Current action and preconditions to check: path_clear

Your task: For each precondition in the list above, predict whether it will hold at this action.

Consider the current scene as observed from the mobile robot's camera, and analyze the predicted future states of all dynamic agents (e.g., people, animals, vehicles, or any moving entities) within the NEXT SECOND.

IMPORTANT: Only answer "very likely" if you are absolutely certain—based on strong, clear evidence—that a dynamic agent will violate the precondition in the predicted future state. Do NOT answer "very likely" for unlikely, ambiguous, or low-probability risks.

Ask yourself for each precondition: Is there a high probability, with clear and convincing evidence, that the predicted future states of any dynamic agent will interfere with the predicted future state of the currently executing action within the NEXT SECOND, causing that precondition to fail?

Assess the risk level based on these predictions. Use "likely" or "very likely" if motions create a clear risk of interference.

Use "neutral" or "improbable" if agents are nearby but their predicted paths are clearly diverging or non-conflicting.

Failure Risk Categories: "very improbable", "improbable", "neutral", "likely", "very likely"

Answer Format: Output ONLY the probability_of_failure value from these categories: "very improbable", "improbable", "neutral", "likely", "very likely"

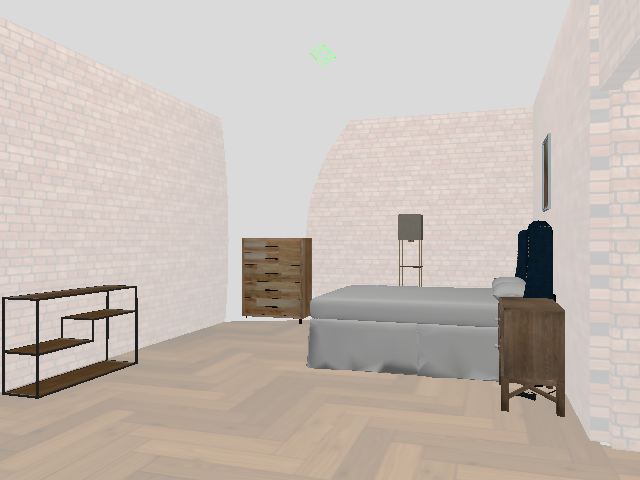

Answer: very improbable